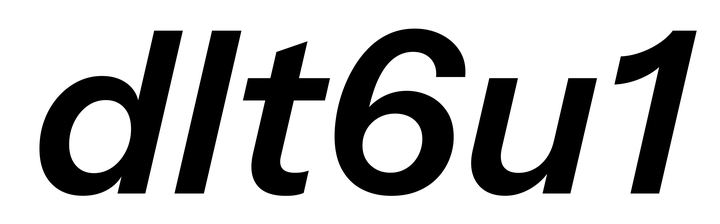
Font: InstrumentSans-Italic_SemiBold_Italic